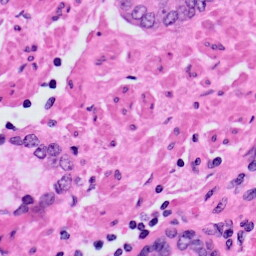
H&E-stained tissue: Prostate